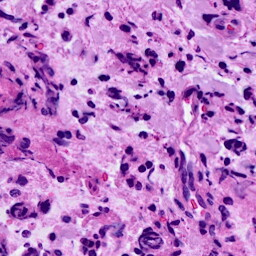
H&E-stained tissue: Breast